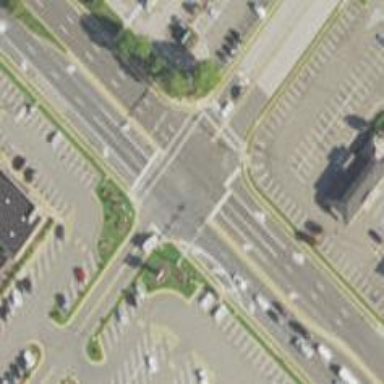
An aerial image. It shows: Marked road crossing.